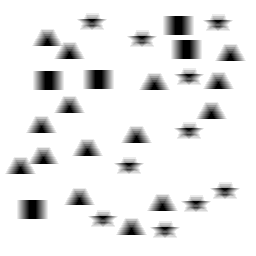
Squares: 5
Triangles: 15
Stars: 10
Total shapes: 30